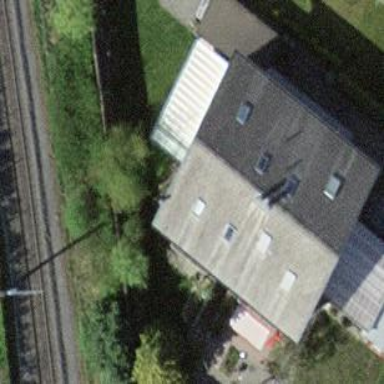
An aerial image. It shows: Terrace building with gabled roof.